Question: I have this image that I made in photoshop, and I would like a way to recreate it using HTML5 Canvas, so that javascript is creating the same image (or similar).. It would make the page loading faster, since no image has to be downloaded also.
It is a pretty simple image. Three different colors blurred or placed as gradients ( I don't know how to do it) and then a white gradient from the bottom fading out to transparent after maybe 60px. I have seen so many incredible things made possible using canvas element, and this is the same image every time, and with no animations. Also I would like it to scale automatically when the window is resizing.
Does anybody know how to create something like this?

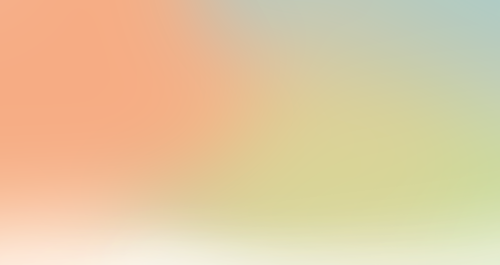
Answer: Start here <URL>:
'''
#wrapper canvas {
position: relative;
}
#wrapper canvas {
border: 1px solid red;
position: absolute;
background-color: transparent;
}
'''
'''
<div id="wrapper">
<canvas id="myCanvas" width="578" height="200"></canvas>
<canvas id="myCanvas2" width="578" height="200"></canvas>
</div>
'''
'''
function drawRadial(elemId, startColor, endColor, x0, y0, r0, x1, y1, r1) {
var canvas = document.getElementById(elemId);
var context = canvas.getContext('2d');
context.rect(0, 0, canvas.width, canvas.height);
// create radial gradient
var grd = context.createRadialGradient(x0, y0, r0, x1, y1, r1);
grd.addColorStop(0, startColor);
grd.addColorStop(1, endColor);
context.fillStyle = grd;
context.fill();
delete canvas;
delete context;
delete grd;
}
drawRadial('myCanvas', 'rgba(248,173,133,1.0)', 'rgba(0,0,0,0.0)', 50, 25, 110, 300, 50, 400);
drawRadial('myCanvas2', 'rgba(213,215,155,1.0)', 'rgba(0,0,0,0.0)', 500, 150, 110, 500, 50, 600);
'''
You can add as many layers as you want. Just add another;
'''
<canvas id="myCanvas#" width="578" height="200"></canvas>
'''
.. where '#' is the new number of your layer (keep them in the correct order to get the correct results tho. You could even go as far with JavaScript as just start with an empty '#wrapper' and just fill it dynamically with 'canvas'-incremented ID's and then binding the full drawing procedure to it. Giving you super clean code while maintaining control over the content.
Play around with the coordinates and the size of the radials and it'll fit soon enough like you want it. I'll leave the rest of the creativity to you ;)